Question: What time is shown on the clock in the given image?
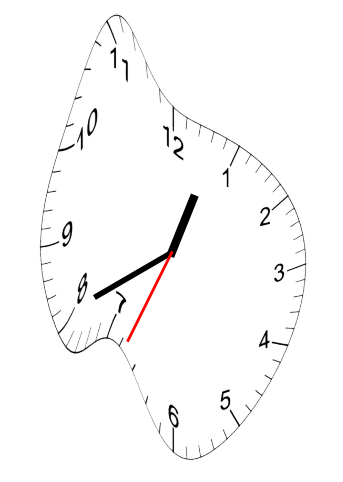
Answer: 12:40:34